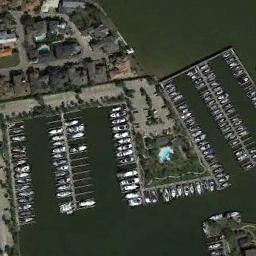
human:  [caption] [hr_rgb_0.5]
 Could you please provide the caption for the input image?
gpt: The harbor with lots of neatly docked boats is next to a dense residential area .

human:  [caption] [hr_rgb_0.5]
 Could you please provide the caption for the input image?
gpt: There are some ships moored neatly on the sea side of the harbor surrounded by buildings and roads, And many empty spaces remain .

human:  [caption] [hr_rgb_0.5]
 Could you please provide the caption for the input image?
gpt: There are people and cars on the harbor shore .

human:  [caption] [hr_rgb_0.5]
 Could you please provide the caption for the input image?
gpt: Many buildings are near the harbor .

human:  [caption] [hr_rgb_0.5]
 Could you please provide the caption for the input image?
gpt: There are some buildings and many ships at the harbor .